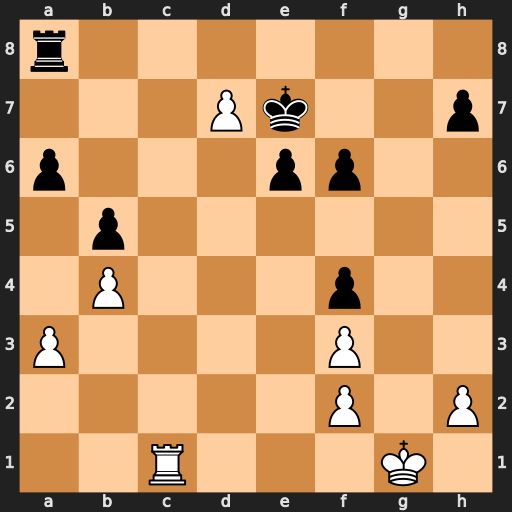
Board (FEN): r7/3Pk2p/p3pp2/1p6/1P3p2/P4P2/5P1P/2R3K1
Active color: w
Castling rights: -
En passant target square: -
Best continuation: Rc8 Kxd7 Rxa8